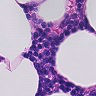
Metastatic tissue present: no